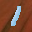
Label: 1